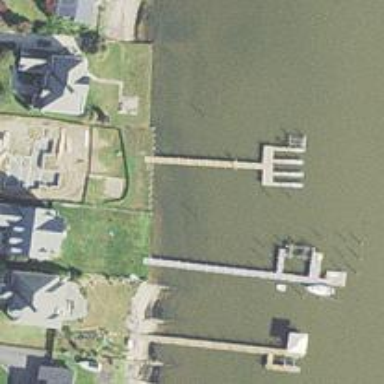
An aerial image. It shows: Man-made pier.